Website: crate-barrel
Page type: customer-info-address
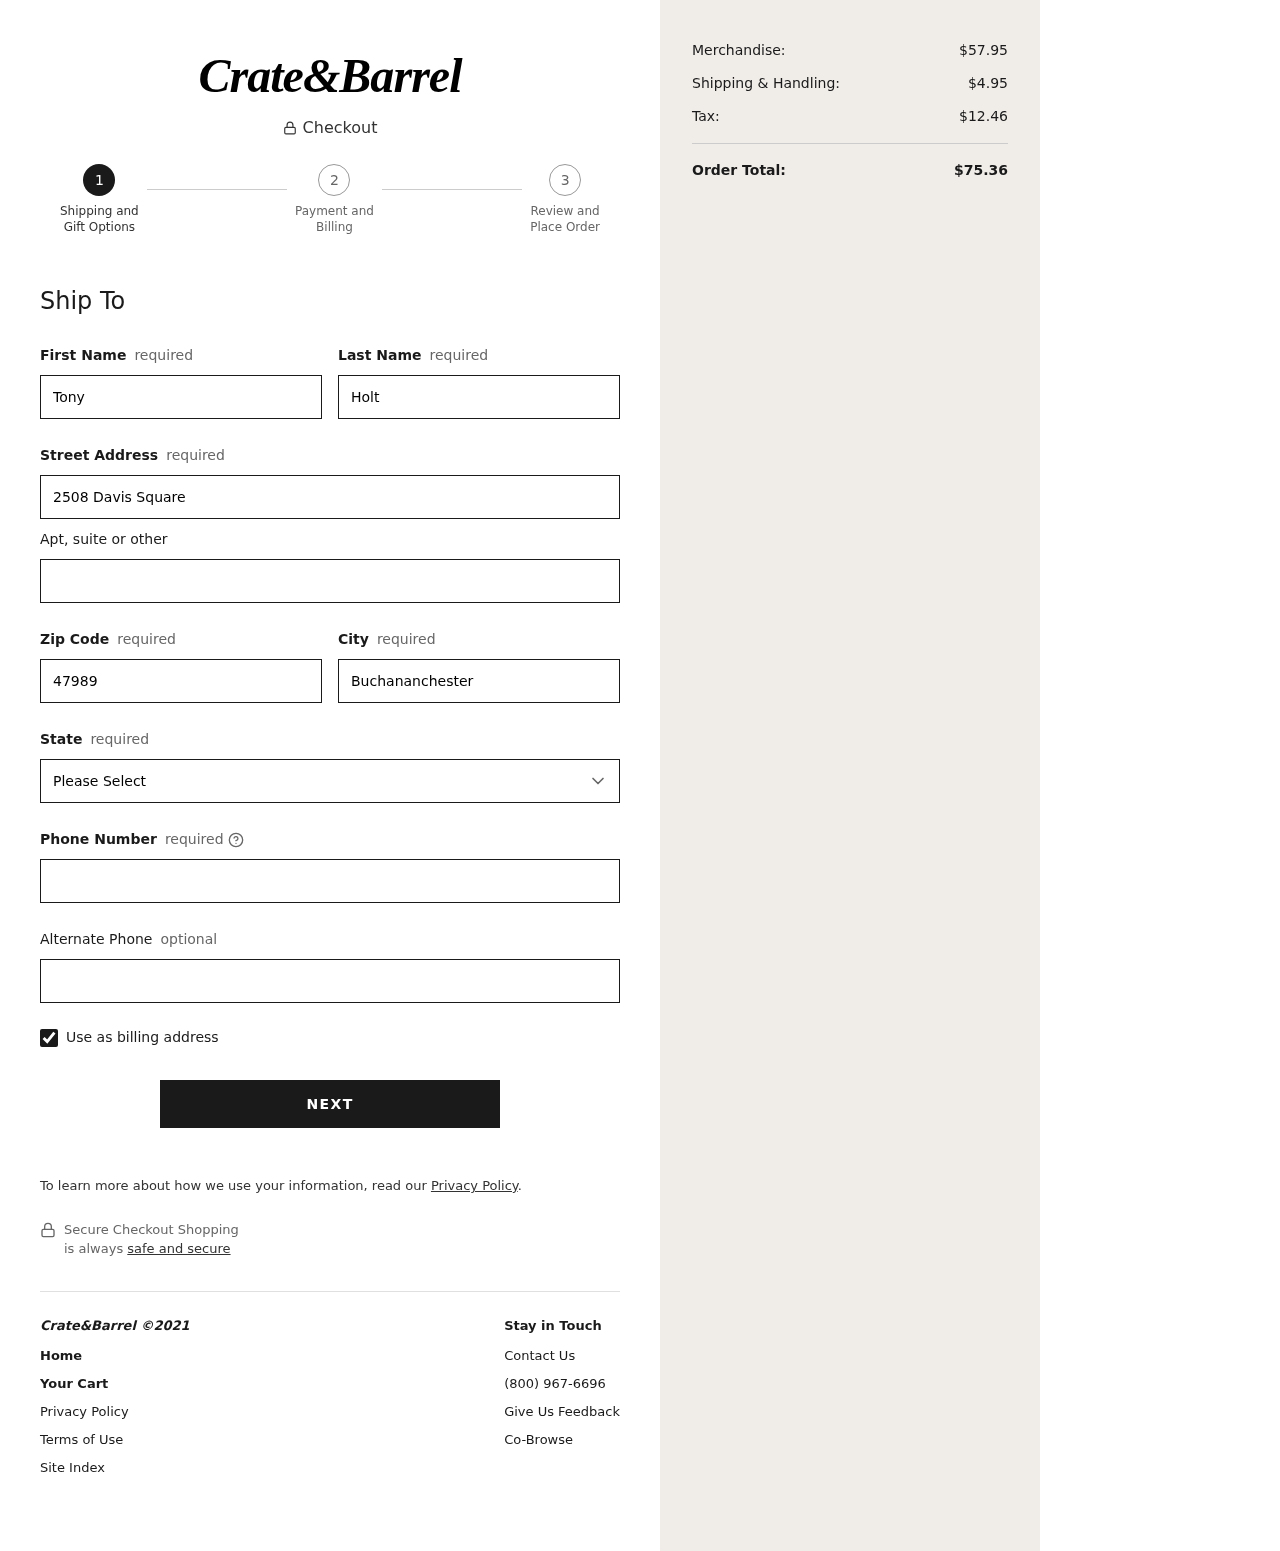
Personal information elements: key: PII_STATE
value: Virginia
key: PII_FIRSTNAME
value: Tony
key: PII_LASTNAME
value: Holt
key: PII_STREET
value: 2508 Davis Square
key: PII_POSTCODE
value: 47989
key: PII_CITY
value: Buchananchester
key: PII_PHONE
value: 4425369624
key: PII_PHONE_ALT
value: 2347359914
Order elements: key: ORDER_SUBTOTAL
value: $57.95
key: ORDER_SHIPPING_COST
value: $4.95
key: ORDER_TAX
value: $12.46
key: ORDER_TOTAL
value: $75.36